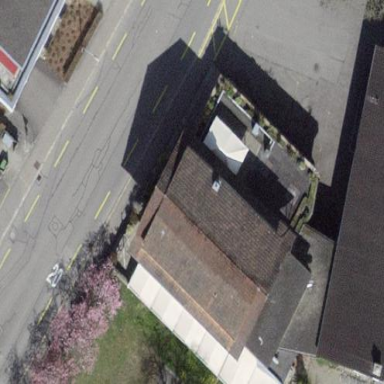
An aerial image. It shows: Restaurant building.